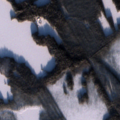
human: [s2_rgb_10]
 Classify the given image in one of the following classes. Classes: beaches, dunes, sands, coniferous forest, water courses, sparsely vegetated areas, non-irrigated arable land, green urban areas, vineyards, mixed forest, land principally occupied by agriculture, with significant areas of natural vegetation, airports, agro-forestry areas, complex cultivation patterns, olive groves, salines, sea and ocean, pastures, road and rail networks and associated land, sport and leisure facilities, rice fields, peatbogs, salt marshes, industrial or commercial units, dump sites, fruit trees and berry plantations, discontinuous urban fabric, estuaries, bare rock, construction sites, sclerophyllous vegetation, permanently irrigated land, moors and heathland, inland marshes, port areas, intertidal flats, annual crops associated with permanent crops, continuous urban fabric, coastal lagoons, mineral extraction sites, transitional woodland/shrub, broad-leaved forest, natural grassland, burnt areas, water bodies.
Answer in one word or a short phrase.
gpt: coniferous forest, transitional woodland/shrub, peatbogs, water bodies